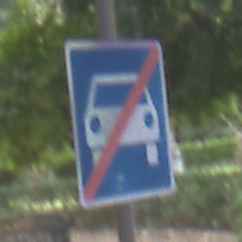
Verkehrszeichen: EndeKraftfahrstrasse
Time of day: MorningAfternoon
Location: Outdoor (Suburban)
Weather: PartlyCloudy
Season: NotSpecified
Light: Natural